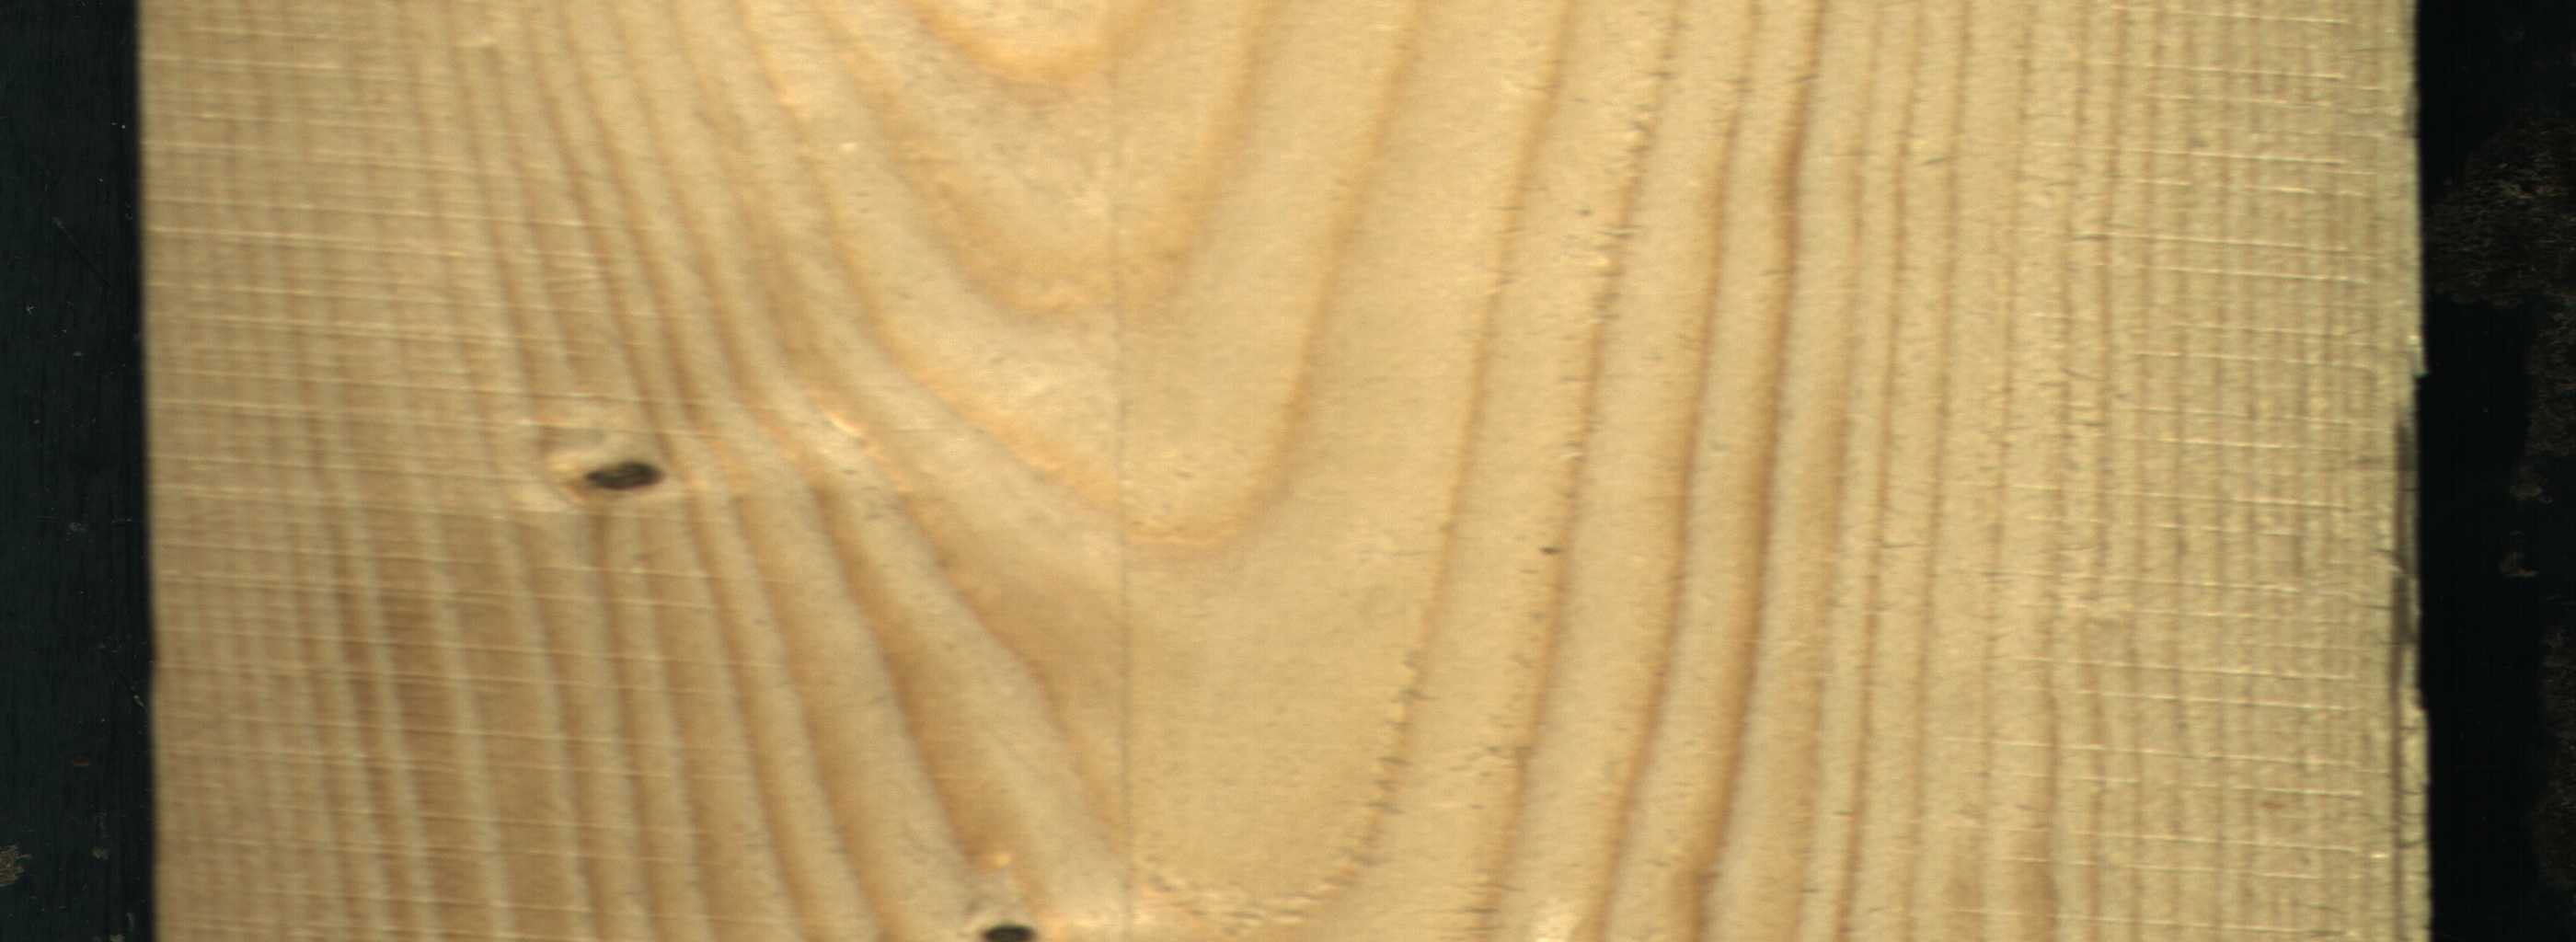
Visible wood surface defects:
Dead_Knot
Live_Knot